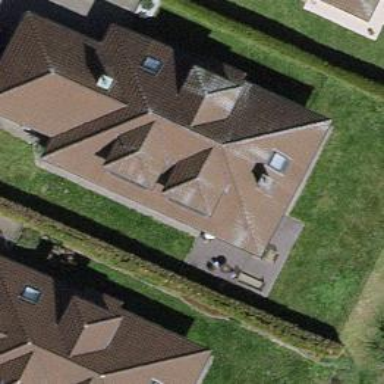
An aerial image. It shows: Detached building.